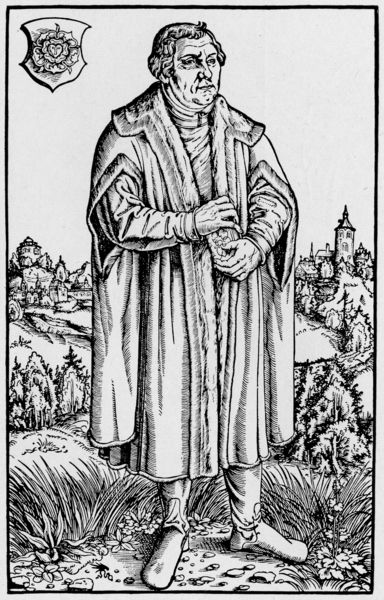
Titel: Bildnis von Martin Luther in einer Landschaft
Künstler: Lucas d.J. Cranach
Institution: (Seriendruck)
Schlagwörter: baum, hand, himmel, mann, weiß, bäume, landschaft, stadt, grau, mund, nase, profil, schwarz, stirn, zeichnung, blick, gras, rose, schloss, weg, wiese, hemd, hose, arme, augen, falten, kragen, mensch, pelz, rahmen, stehen, stein, steine, ärmel, bild, bildnis, herr, hände, portrait, porträt, gräser, häuser, natur, kirche, sträucher, boden, gewand, haare, mantel, pose, pflanzen, locken, renaissance, turm, holzschnitt, ort, perspektive, haltung, schuhe, dorf, grafik, graphik, robe, weste, foto, buch, burg, türme, geld, druck, schwarz weiss, holzstich, radierung, stich, stiefel, ganzfigur, wappen, mittelalter, mönch, luther, heiliger, protestantismus, dürer, emblem, kupferstich, rahemn, stifter, kichr, albrecht dürer, reformation, martin luther, seriendruck, wittenberg, landschaf, ganfigur, sräser, lutherrose